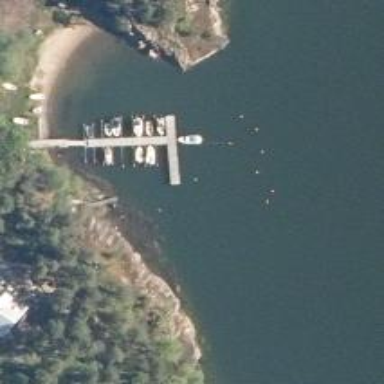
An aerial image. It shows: Man-made pier.